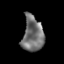
Tissue: prostate
Cell type: T cells
Senescence score: 0.3443
Nuclear area (px): 727
Mean DAPI intensity: 113.378